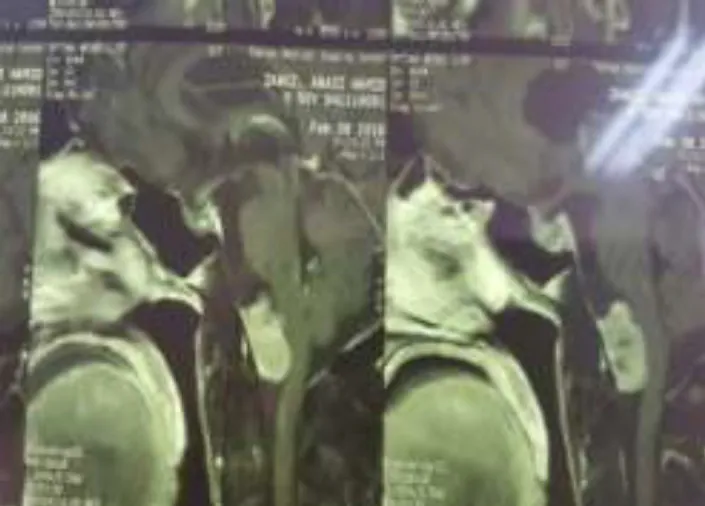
Preoperative T1 imaging (MRI) shows enhancing mass in the craniocervical junction (Ant cistern of brain stem) with compressive effect on ant medulla.
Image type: radiology (mri)